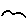
Label: bird